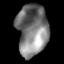
Tissue: lung
Cell type: Others
Senescence score: 0.1746
Nuclear area (px): 1556
Mean DAPI intensity: 123.575